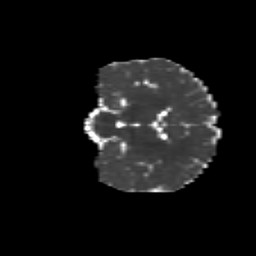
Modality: MD
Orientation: coronal
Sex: male
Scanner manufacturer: siemens
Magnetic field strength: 3 T
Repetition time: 5 s
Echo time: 0.071 s